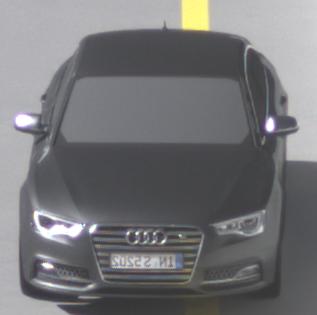
Make: Audi
Model: S5
Detailed model: F5
Model produced from: 2016
Model produced until: 2019
Doors: 2
Color: gray
Road condition: wet road
Daytime: morning or afternoon
Contrast: high contrast